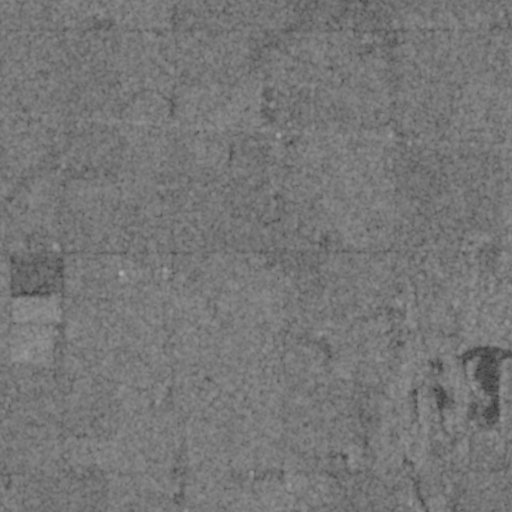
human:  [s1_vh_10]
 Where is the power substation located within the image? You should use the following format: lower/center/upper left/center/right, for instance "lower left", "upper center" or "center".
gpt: The power substation is located in the upper left of the image.
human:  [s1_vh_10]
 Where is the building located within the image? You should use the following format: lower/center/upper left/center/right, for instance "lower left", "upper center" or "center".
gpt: The building is located in the upper right of the image.
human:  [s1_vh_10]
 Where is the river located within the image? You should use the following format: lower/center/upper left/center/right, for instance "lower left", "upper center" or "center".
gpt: The river is located in the lower right of the image.
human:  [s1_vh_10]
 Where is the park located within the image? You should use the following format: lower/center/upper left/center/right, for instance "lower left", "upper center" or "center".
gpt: There is no park in the image.

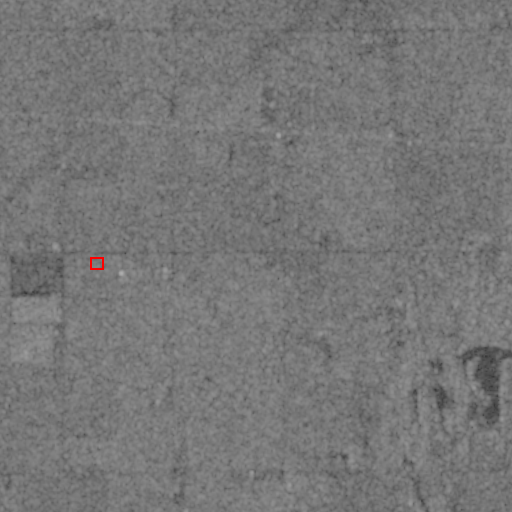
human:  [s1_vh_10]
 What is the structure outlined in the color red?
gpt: The structure outlined in red is a power substation.
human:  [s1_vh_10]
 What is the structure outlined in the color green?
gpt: There is no green outline.